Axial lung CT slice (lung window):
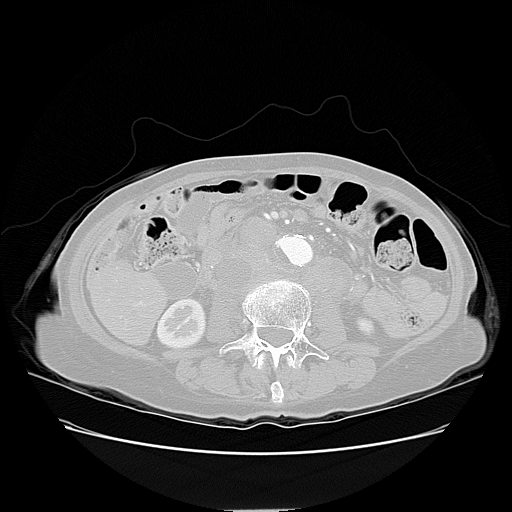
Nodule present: no